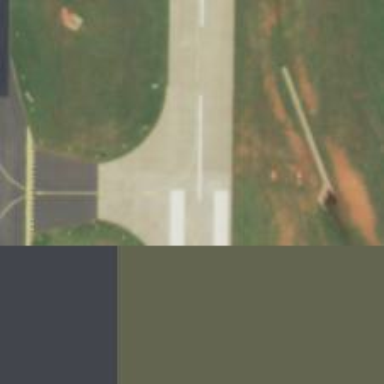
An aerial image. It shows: View of taxiway at the airport.